Interaction volume radius: 5 \u00c5
Interaction volume height: 25 \u00c5
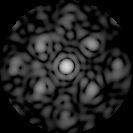
Disorder parameter: 0.5385